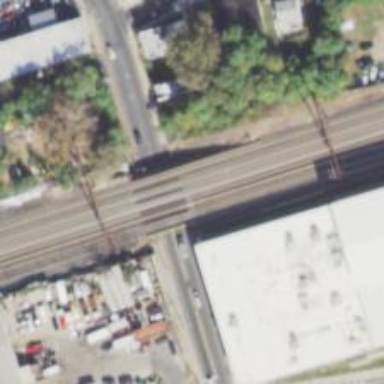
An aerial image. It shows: Bridge with electrified railway tracks featuring contact line.